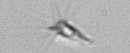
Label: Calciopappus